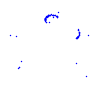
Particle: proton